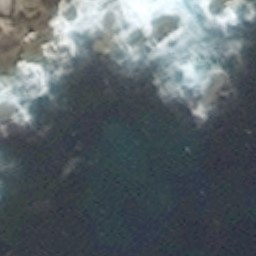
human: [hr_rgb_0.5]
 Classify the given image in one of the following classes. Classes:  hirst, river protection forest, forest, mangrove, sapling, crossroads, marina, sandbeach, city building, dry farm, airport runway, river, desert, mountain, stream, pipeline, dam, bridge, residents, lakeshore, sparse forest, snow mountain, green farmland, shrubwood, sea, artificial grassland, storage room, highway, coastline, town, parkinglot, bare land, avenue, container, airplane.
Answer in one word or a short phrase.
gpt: coastline